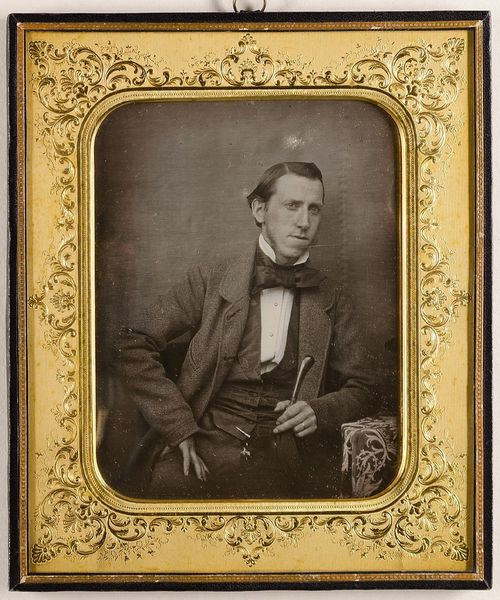
Titel: Edmund Johann Krüß (1824-1906)
Künstler: Andres Krüß
Standort: Hamburg
Institution: Museum für Kunst und Gewerbe Hamburg
Schlagwörter: mann, portrait, figur, foto, fotografie, photographie, photo, lichtbild, jugendlicher, daguerreotypie, bildwerke, angewandte und bildende kunst, hessische systematik, porträt, porträtfotografie, porträtphotographie, hüftbild